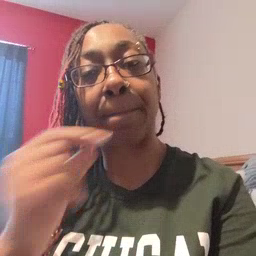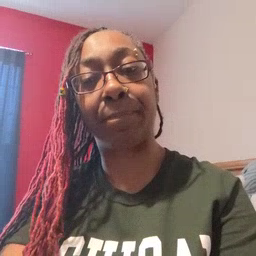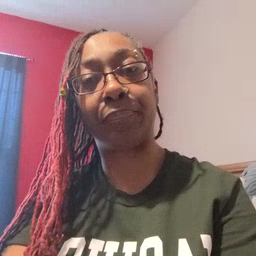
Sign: lips